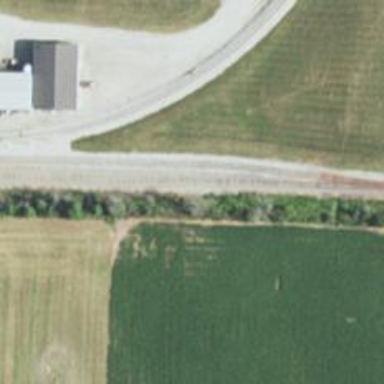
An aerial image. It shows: Railway siding with rails.